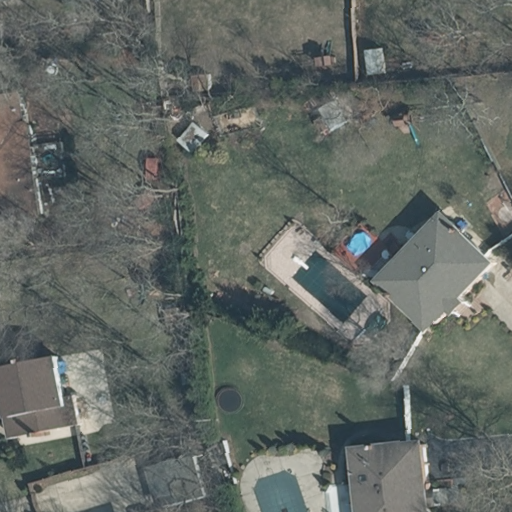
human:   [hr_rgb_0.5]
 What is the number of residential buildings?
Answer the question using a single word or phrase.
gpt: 6

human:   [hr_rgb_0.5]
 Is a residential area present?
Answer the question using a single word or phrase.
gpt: yes

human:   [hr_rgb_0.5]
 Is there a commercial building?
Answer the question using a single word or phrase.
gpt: no

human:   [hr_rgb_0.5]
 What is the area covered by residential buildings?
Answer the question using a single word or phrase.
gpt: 1147m2

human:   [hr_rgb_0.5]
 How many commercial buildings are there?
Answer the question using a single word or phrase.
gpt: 0

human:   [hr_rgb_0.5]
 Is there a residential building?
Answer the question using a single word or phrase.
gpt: yes

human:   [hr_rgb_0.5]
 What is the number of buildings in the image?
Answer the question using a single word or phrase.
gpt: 6

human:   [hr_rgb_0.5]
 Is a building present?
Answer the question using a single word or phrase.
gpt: yes

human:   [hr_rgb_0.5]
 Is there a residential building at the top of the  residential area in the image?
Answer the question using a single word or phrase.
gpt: no

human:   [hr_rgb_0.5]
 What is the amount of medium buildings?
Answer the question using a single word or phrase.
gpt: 5

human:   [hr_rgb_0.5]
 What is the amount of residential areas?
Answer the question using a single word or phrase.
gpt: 1

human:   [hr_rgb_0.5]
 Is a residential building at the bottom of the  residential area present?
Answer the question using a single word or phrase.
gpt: yes

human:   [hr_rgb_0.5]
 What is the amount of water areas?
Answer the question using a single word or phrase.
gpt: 0

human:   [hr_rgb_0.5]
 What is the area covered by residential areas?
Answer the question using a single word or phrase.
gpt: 10632m2

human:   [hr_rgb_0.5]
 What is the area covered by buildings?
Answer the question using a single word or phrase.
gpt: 1147m2

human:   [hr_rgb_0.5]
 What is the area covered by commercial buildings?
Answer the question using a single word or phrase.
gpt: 0m2

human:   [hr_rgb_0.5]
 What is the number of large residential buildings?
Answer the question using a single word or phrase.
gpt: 0

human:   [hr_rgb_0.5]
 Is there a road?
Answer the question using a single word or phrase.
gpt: no

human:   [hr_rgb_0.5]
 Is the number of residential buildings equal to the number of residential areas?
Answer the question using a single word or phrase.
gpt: no

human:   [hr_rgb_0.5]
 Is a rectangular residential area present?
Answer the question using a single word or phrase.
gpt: yes

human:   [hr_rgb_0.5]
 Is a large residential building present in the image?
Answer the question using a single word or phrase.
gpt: no

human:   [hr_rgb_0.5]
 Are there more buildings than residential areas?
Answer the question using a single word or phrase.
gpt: yes

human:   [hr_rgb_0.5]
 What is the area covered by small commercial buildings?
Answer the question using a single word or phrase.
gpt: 0m2

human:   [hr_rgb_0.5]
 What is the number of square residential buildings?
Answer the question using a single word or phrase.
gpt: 0

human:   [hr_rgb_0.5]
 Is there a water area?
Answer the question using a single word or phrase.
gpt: no

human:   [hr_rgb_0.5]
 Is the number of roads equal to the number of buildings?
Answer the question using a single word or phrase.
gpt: no

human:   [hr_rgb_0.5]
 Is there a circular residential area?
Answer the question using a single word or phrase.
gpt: no

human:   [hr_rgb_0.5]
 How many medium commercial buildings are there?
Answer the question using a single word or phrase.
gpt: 0

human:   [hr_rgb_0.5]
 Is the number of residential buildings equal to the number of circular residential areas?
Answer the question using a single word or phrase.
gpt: no

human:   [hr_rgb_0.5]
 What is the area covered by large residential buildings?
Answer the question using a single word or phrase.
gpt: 0m2

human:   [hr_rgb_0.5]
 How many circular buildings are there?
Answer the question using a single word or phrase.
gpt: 0

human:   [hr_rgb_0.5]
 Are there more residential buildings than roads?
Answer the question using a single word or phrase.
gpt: yes

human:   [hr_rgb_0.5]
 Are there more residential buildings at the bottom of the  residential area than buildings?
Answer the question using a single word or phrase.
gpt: no

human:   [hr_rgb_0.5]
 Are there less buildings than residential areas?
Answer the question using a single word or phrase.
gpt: no

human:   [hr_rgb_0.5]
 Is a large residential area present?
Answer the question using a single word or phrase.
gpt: yes

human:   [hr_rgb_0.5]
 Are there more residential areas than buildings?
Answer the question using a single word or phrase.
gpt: no

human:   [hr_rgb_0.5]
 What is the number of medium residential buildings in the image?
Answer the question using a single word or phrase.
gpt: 5

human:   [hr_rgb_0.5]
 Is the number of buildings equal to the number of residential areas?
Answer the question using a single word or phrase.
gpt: no

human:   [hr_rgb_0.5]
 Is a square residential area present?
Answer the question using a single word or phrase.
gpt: no

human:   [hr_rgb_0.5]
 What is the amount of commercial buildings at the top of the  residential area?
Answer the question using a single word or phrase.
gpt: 0

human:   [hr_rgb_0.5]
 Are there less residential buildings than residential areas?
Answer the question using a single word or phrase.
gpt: no

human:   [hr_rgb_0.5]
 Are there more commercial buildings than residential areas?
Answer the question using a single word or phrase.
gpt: no

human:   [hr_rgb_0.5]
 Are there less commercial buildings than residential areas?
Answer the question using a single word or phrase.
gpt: yes

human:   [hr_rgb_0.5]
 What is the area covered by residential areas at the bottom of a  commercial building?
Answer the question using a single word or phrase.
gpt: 0m2

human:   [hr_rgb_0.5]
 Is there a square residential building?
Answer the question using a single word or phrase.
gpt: no

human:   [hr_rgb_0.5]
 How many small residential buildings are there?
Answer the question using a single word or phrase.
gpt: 1

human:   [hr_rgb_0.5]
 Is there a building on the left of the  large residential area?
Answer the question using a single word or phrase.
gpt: yes

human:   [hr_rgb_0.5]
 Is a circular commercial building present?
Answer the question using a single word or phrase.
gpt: no

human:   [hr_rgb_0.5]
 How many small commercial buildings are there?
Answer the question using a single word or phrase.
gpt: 0

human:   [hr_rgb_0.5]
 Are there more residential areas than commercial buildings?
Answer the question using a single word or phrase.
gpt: yes

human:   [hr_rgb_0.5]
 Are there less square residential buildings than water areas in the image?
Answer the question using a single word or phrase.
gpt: no

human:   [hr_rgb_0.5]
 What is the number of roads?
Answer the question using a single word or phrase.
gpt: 0

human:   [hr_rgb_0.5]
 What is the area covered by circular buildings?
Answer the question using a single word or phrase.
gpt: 0m2

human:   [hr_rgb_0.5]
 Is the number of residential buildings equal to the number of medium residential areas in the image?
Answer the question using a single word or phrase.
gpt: no

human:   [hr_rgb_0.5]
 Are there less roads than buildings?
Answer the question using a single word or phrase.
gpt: yes

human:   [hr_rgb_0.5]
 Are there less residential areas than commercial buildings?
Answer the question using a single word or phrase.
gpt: no

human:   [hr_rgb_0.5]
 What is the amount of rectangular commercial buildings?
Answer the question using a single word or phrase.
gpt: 0

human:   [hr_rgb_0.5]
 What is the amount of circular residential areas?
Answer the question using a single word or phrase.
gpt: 0

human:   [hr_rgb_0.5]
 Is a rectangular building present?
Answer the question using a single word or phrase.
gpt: yes

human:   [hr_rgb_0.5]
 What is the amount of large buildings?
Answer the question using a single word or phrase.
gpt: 0

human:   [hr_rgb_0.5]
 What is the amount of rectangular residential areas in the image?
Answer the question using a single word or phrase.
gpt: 1

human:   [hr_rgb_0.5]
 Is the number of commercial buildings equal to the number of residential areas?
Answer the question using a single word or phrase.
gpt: no

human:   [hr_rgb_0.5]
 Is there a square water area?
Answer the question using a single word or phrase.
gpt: no

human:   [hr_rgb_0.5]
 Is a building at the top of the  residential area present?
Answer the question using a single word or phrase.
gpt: no